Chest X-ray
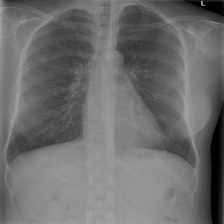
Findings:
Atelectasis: negative
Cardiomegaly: negative
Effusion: negative
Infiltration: positive
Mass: negative
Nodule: negative
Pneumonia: negative
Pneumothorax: negative
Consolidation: negative
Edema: negative
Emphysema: negative
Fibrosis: negative
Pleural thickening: negative
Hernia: negative